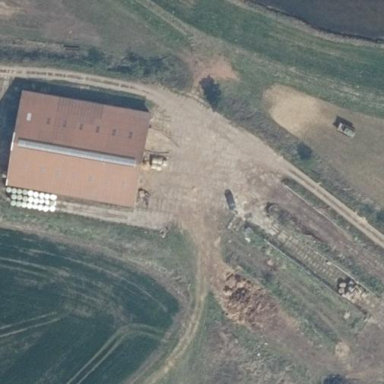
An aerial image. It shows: Farmyard area.